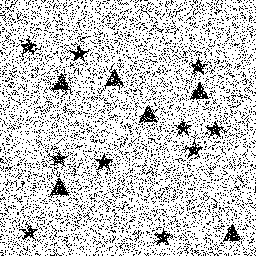
Squares: 0
Triangles: 6
Stars: 10
Total shapes: 16